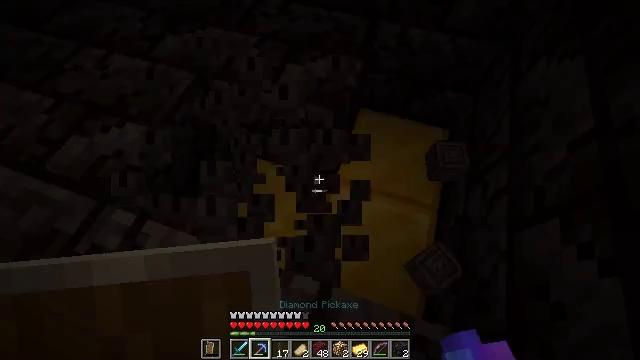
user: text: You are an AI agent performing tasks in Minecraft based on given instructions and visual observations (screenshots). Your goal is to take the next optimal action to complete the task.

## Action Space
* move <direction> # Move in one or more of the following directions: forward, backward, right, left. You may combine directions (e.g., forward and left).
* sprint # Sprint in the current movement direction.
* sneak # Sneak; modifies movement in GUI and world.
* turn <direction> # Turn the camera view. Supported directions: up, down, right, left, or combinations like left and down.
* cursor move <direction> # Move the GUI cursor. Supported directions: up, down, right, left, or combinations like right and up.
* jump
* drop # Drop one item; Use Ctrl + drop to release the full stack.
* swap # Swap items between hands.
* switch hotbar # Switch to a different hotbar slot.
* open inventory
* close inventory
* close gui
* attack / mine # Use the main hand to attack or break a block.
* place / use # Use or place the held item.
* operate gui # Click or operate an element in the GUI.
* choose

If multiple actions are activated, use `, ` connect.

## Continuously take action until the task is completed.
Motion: motion action
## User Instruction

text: Collect chiseled polished blackstone for building.
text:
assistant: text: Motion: sneak, attack / mine